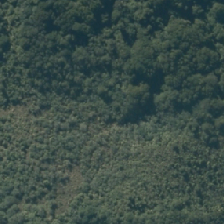
Land cover: grose_broom